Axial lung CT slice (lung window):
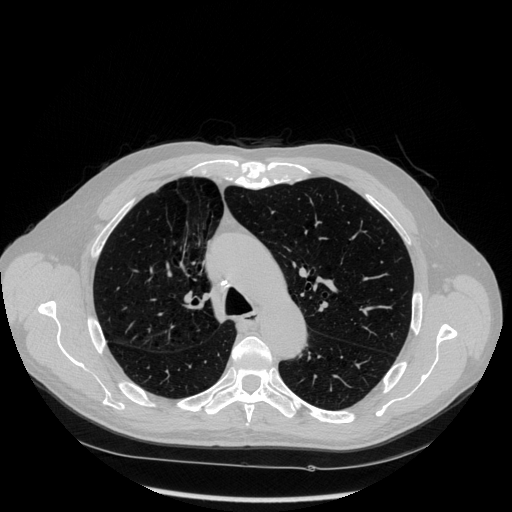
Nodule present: no